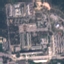
Land use / land cover class: Industrial